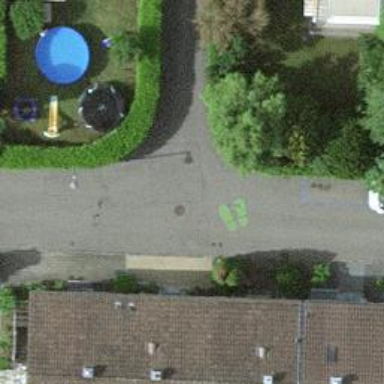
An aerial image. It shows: Asphalt road designated as living street.